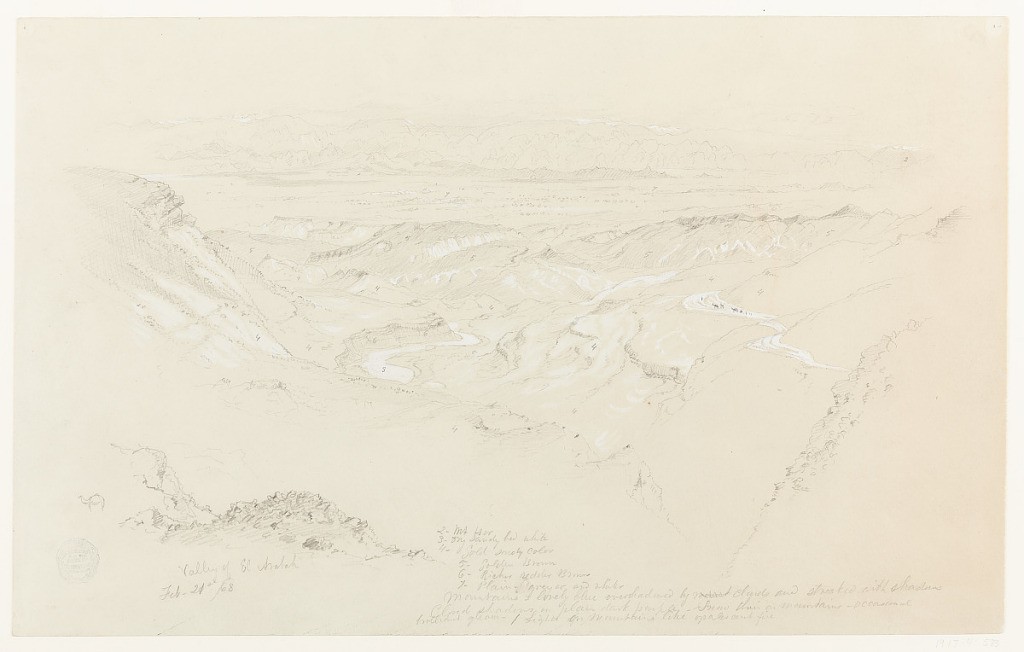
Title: Valley of El Arabah, Palestine (Israel)
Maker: Frederic Edwin Church, American, 1826–1900
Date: February 21, 1868
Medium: Graphite and white gouache on gray-green wove paper
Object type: Drawing
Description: Landscape sketch showing a view of the Plains of Arabah in present-day Israel and the Mountains of Edom beyond, as viewed from an elevated perspective on a bluff near the edge of the plains. In the foreground, a wide, eroded canyon features a dry, winding riverbed at center and a path with camels and figures that curves around sloping hillsides at right. In the middle distance, the flat plains stretch horizontally across the composition, while the barren and rocky Mountains of Edom create a jagged horizon with Mount Hôr visible in the distance at far right.